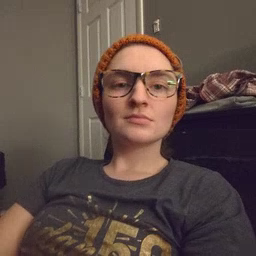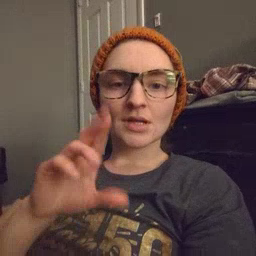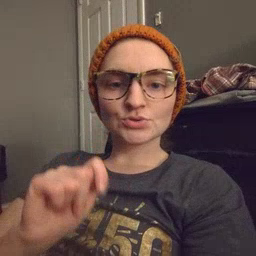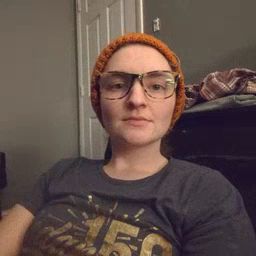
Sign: cut